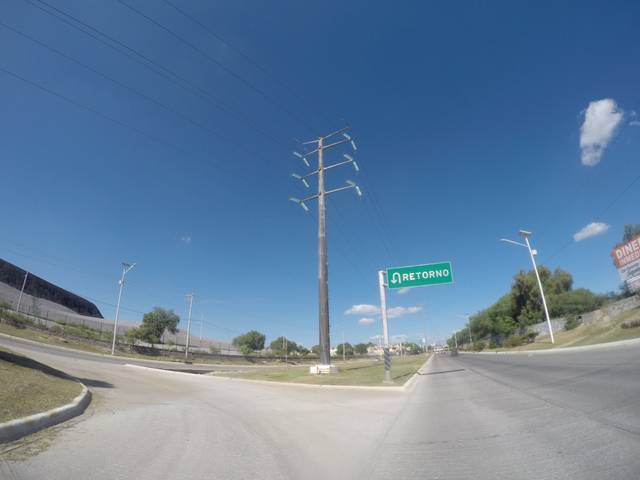
Region: Mexico
Coordinates: 22.154, -101.024